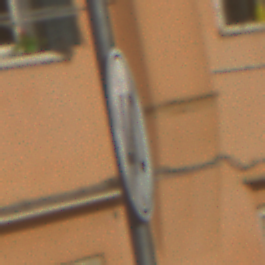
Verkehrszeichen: EndeGeschwindigkeit40
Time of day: MorningAfternoon
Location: Outdoor (Urban)
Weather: Clear
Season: NotSpecified
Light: Natural